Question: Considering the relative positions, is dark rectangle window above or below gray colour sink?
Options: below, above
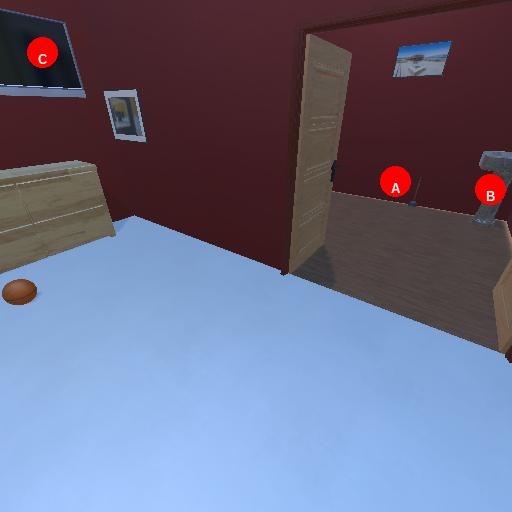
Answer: below